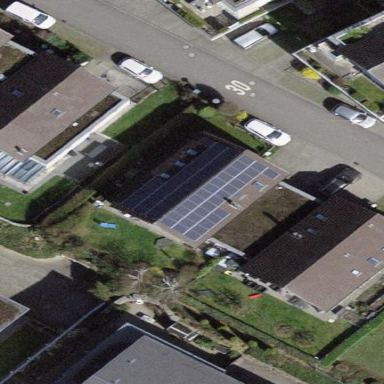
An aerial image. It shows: Solar power generator.